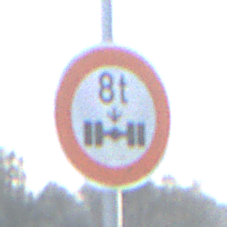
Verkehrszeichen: TatsaechlicheAchslast
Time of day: SunriseSunset
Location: Outdoor (Suburban)
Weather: PartlyCloudy
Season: Winter
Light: Natural